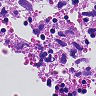
Metastatic tissue present: yes